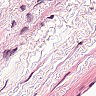
Metastatic tissue present: no